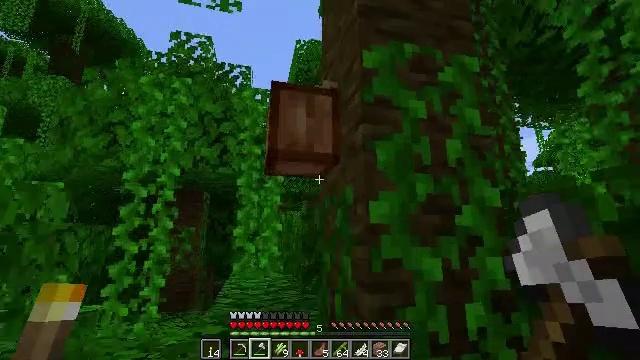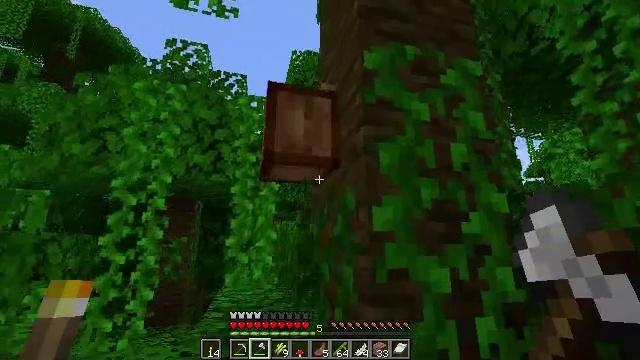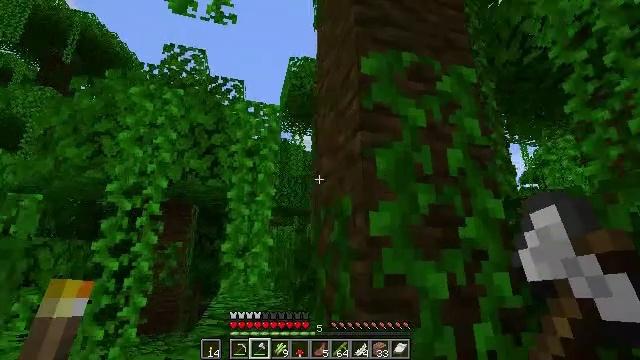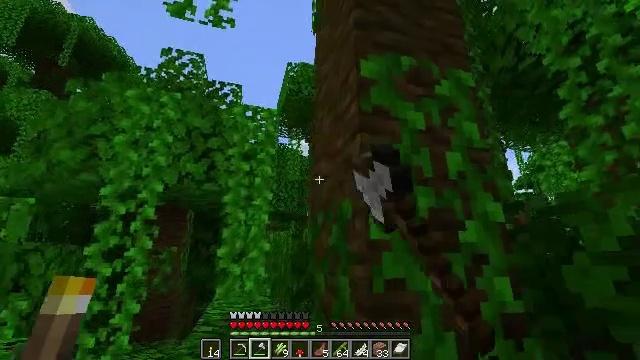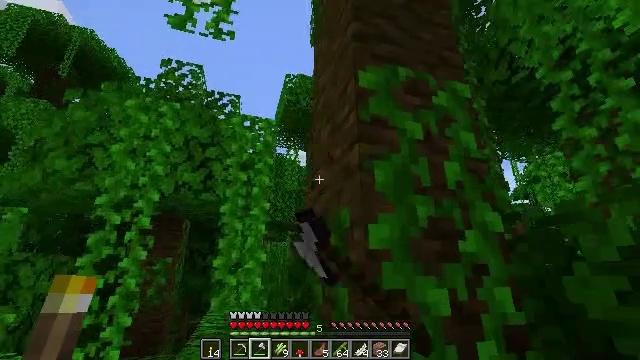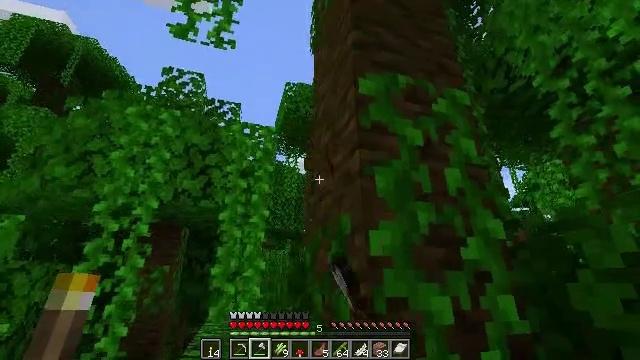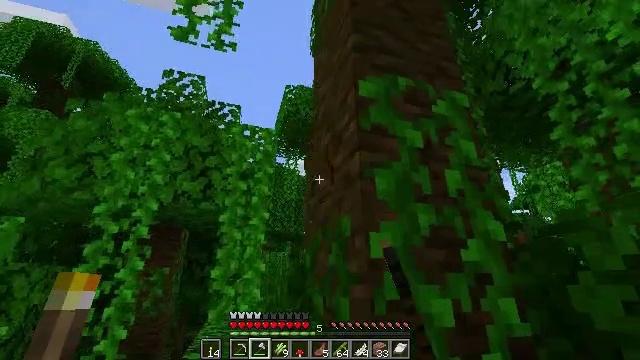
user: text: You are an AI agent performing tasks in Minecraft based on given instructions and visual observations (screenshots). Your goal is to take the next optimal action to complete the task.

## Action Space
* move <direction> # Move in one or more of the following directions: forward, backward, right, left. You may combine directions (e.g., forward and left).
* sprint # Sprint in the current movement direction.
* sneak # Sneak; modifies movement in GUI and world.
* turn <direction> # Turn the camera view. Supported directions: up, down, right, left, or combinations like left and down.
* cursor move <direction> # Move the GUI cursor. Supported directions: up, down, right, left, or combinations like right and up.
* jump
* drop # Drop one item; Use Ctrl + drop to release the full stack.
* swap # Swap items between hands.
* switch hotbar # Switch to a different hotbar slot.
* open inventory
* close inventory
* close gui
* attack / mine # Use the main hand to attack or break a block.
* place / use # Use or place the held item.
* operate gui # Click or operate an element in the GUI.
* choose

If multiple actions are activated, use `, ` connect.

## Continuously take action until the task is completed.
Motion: motion action
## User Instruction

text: Mine the cocoa pods for beans.
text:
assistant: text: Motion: turn right and up
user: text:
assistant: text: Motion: turn up, attack / mine
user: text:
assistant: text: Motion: turn up, attack / mine
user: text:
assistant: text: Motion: turn up, attack / mine
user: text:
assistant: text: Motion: turn up, attack / mine
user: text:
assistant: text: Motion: attack / mine
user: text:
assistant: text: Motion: attack / mine